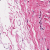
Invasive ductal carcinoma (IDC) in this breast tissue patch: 0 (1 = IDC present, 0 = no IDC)